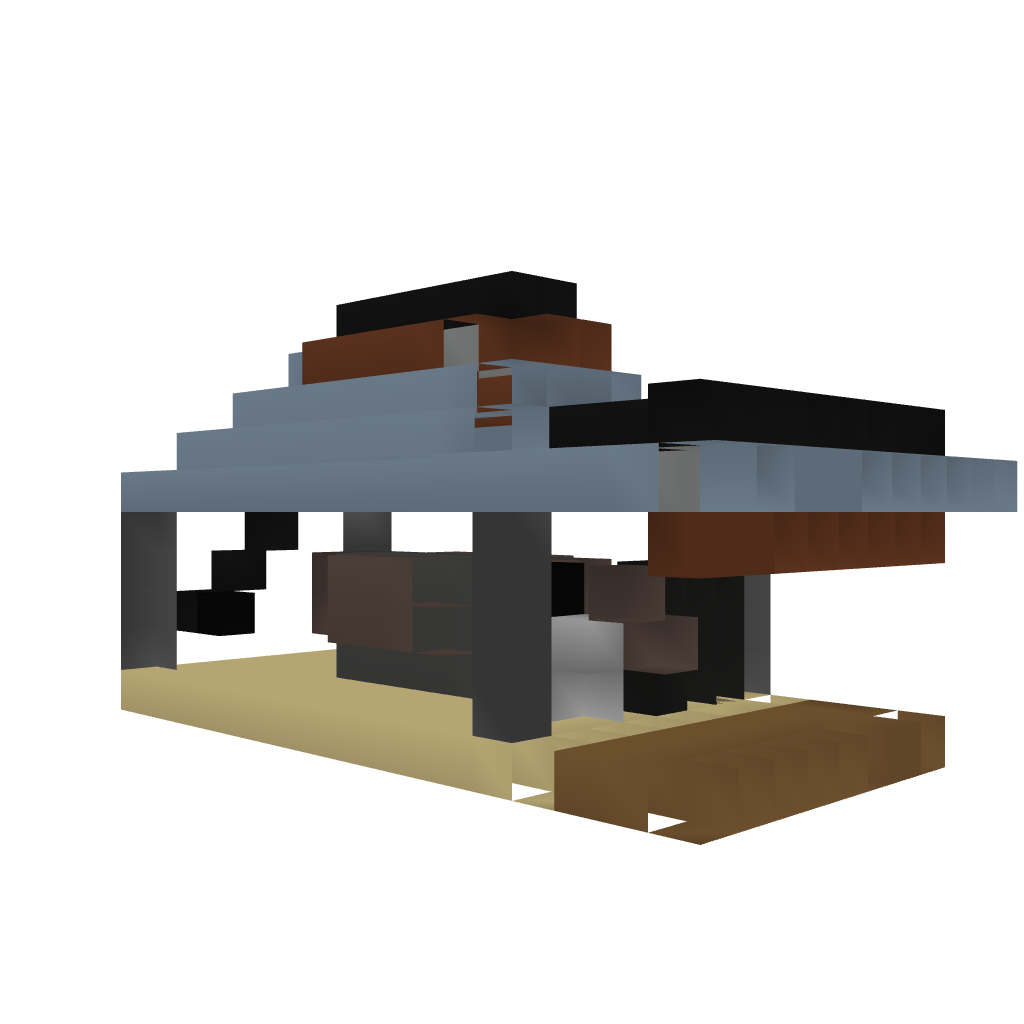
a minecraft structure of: Small Shop with Redstone Lighting